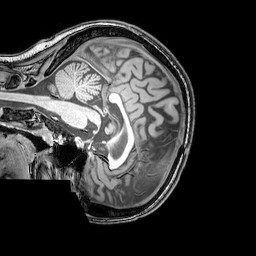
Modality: T1w
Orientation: sagittal
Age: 23
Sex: female
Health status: healthy
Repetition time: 0.081 s
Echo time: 0.037 s